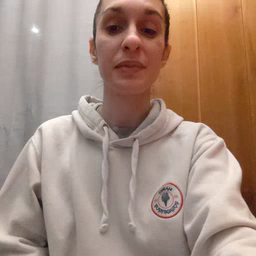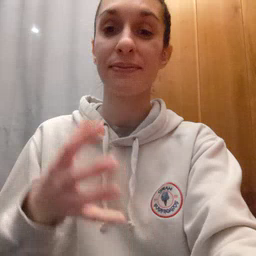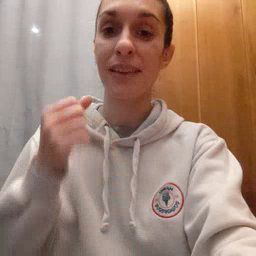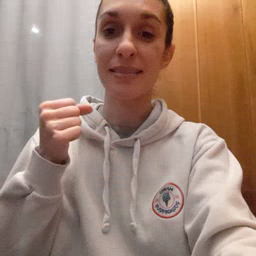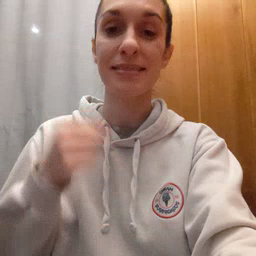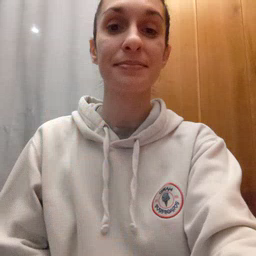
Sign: fast